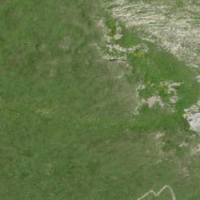
EUNIS habitat code: 26
Species observed at this site:
Miramella alpina